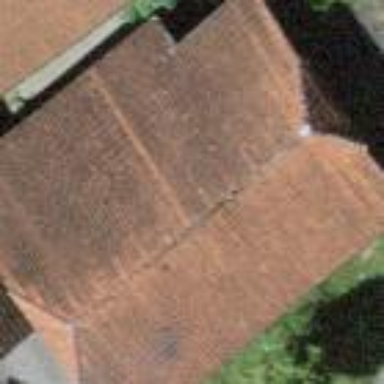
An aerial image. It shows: Rural barn.